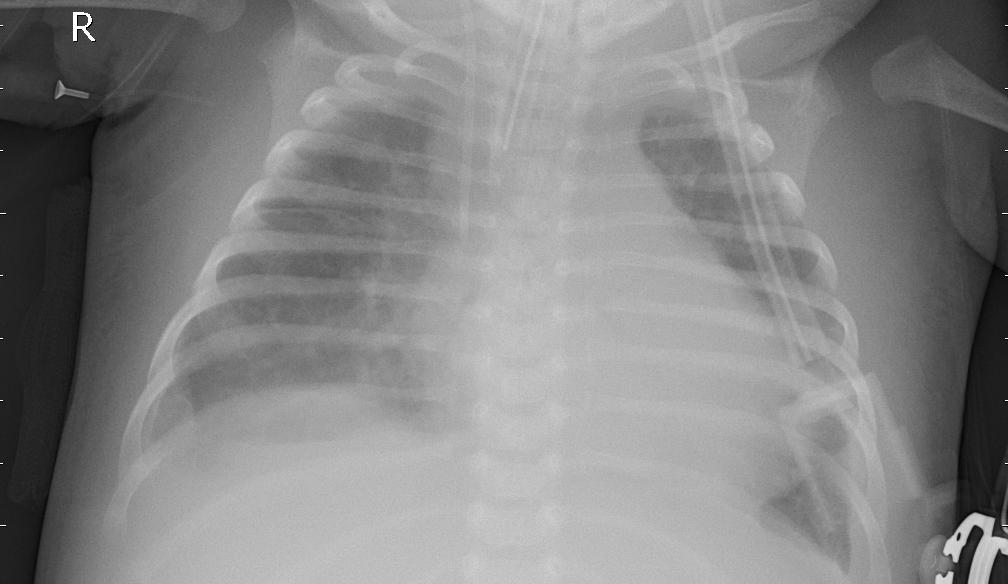
Diagnosis: PNEUMONIA